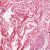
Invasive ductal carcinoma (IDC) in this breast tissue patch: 0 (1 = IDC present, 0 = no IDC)